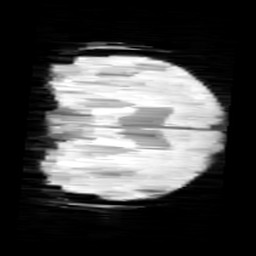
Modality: minIP
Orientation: coronal
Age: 9
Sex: female
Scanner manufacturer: siemens
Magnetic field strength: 3 T
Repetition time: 0.027 s
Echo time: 0.02 s